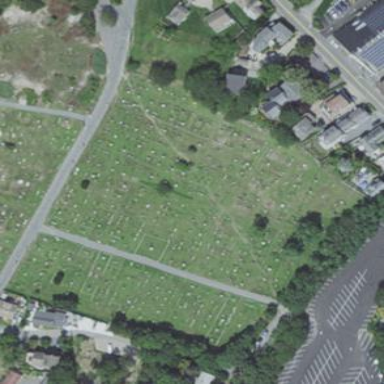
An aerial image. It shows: Cemetery with historic significance.